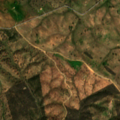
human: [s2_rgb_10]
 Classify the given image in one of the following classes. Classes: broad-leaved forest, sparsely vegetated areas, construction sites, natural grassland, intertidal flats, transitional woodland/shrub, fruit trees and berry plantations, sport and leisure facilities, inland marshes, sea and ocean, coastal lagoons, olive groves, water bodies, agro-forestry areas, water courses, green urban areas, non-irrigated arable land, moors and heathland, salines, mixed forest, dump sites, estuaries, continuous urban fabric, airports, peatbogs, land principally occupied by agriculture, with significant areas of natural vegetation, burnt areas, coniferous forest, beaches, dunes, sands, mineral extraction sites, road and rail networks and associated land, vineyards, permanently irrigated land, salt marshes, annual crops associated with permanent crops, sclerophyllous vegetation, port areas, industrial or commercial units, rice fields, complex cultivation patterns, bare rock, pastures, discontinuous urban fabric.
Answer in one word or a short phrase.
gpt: non-irrigated arable land, land principally occupied by agriculture, with significant areas of natural vegetation, agro-forestry areas, broad-leaved forest, transitional woodland/shrub